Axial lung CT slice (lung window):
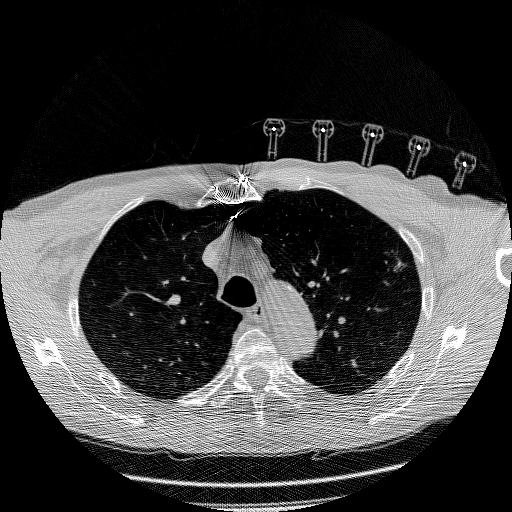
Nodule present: yes
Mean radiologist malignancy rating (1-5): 4